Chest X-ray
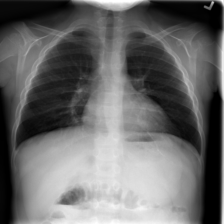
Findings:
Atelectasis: negative
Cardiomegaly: negative
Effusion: negative
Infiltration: negative
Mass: negative
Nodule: negative
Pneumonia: negative
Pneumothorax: negative
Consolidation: negative
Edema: negative
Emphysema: negative
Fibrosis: negative
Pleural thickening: negative
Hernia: negative